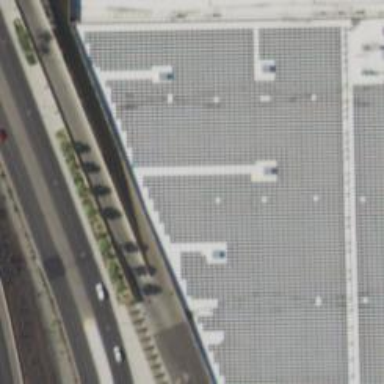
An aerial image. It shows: Solar power generator with photovoltaic panels.